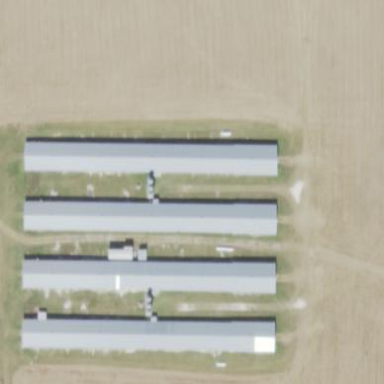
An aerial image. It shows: Poultry farmyard is depicted in the image.